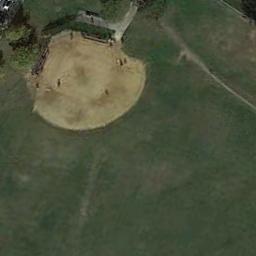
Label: baseball_diamond